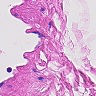
Metastatic tissue present: no